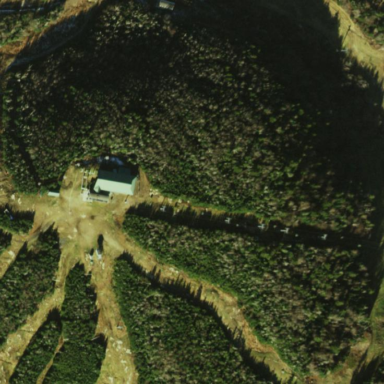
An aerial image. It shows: Coniferous forest area.